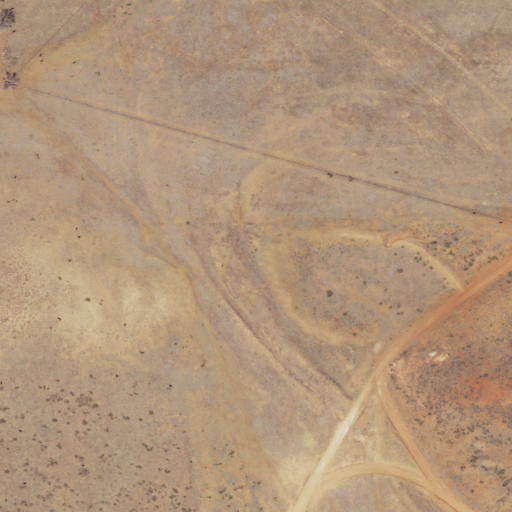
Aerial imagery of valley in Oklahoma named King Draw containing herbaceous wetlands, grassland, shrub, and cultivated crops